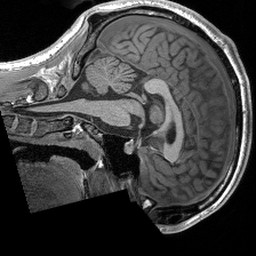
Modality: T1w
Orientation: sagittal
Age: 21
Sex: male
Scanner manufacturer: siemens
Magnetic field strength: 3 T
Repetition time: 2.4 s
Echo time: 0.00191 s